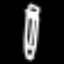
Label: pencil